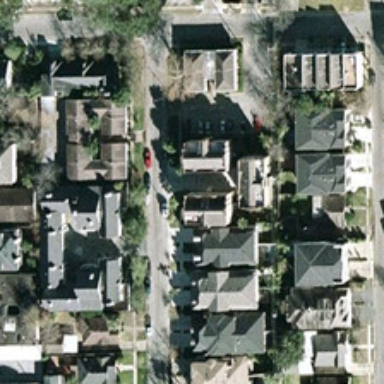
Many gray buildings and some green trees are in a dense residential area .